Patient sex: F
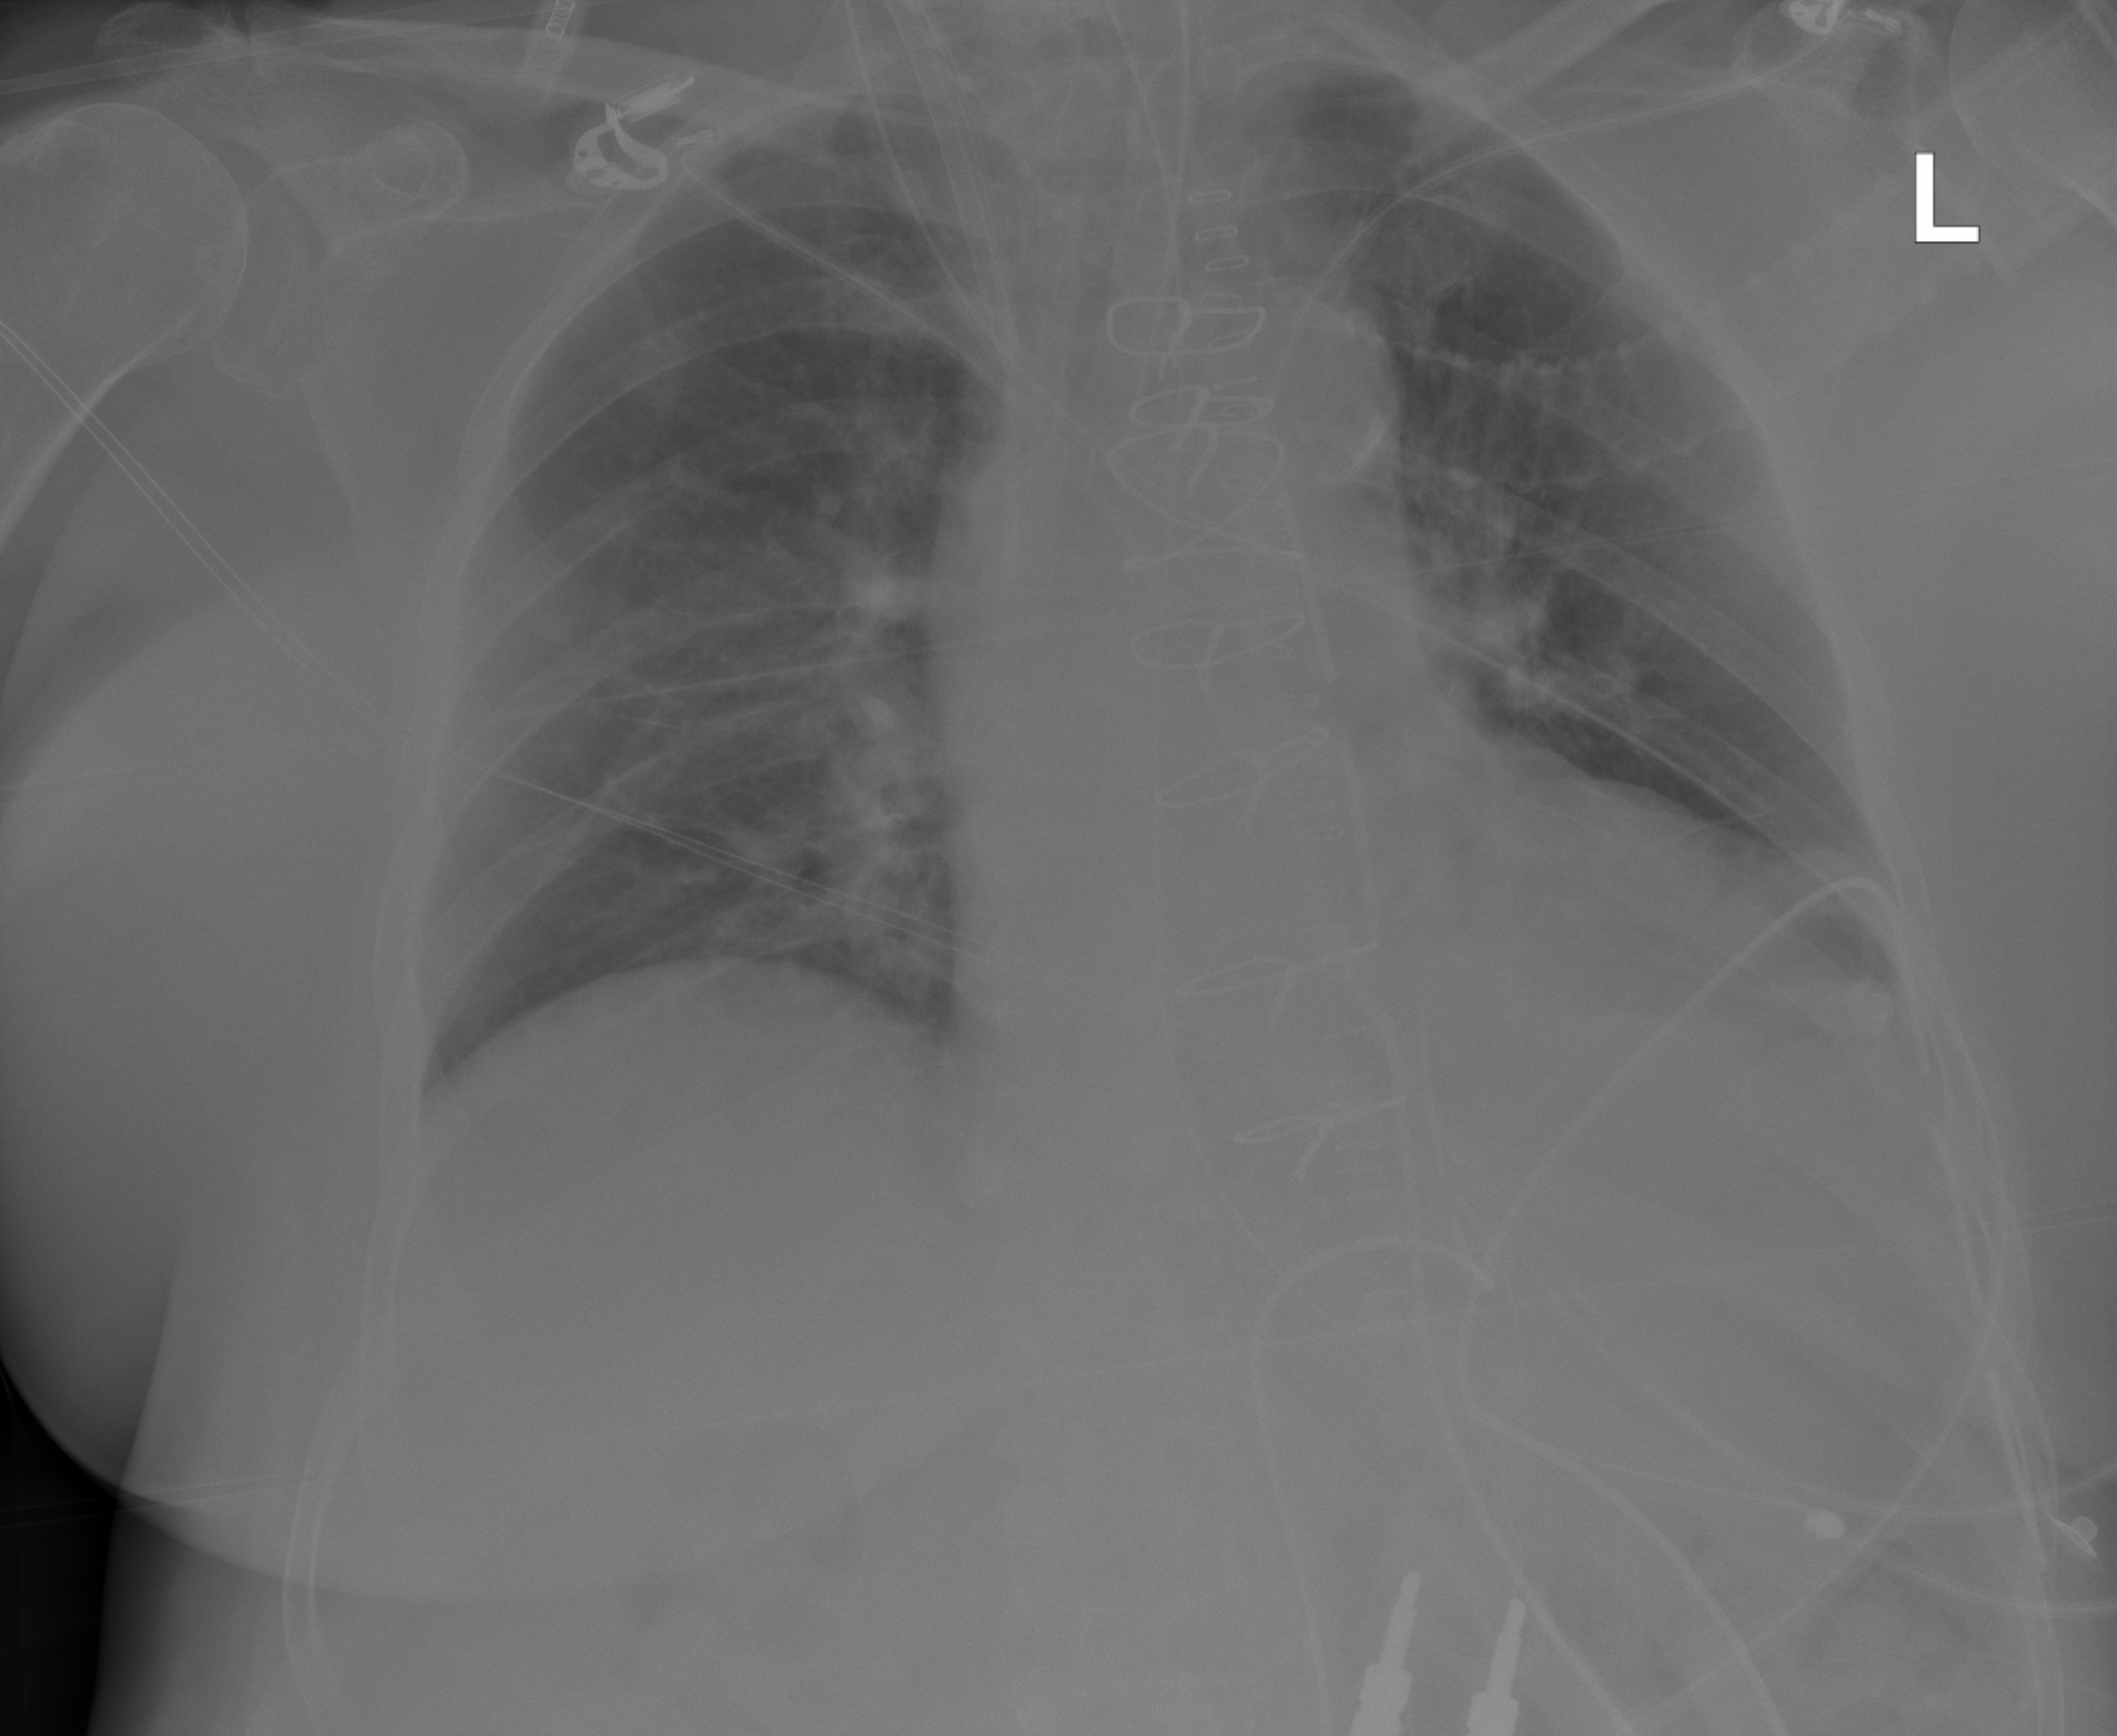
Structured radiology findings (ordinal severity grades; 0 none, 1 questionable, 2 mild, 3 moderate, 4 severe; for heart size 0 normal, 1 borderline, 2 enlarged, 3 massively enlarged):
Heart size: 2
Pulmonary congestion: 2
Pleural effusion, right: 0
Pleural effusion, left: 2
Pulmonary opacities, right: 0
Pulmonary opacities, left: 0
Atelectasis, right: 0
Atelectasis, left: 2